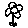
Label: flower